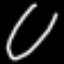
Label: leaf